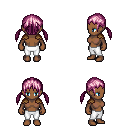
a pixel art fantasy rpg character, female body template, human, dark skin, leather shoulder armor, white pants, pink twin-tailed hairstyle, four views (front, back, left, right), 2x2 character sprite sheet, small pixel art, hard edges, no anti-aliasing